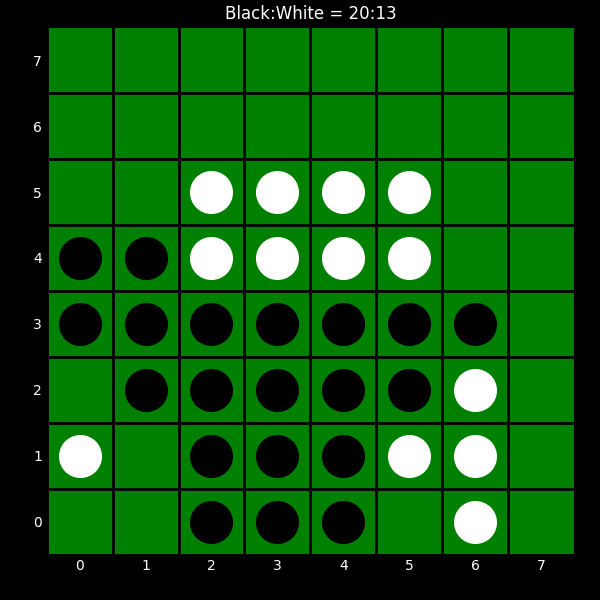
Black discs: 20
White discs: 13